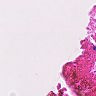
Metastatic tissue present: no